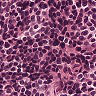
Metastatic tissue present: no